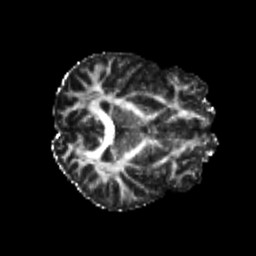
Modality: FA
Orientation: axial
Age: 21
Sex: male
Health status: healthy
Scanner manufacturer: philips
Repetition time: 7.391 s
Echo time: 0.08599 s